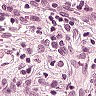
Metastatic tissue present: no